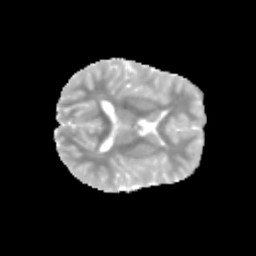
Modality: MD
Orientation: axial
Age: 9
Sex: male
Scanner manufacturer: siemens
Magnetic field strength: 3 T
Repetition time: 3.8 s
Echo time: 0.07 s